【题型】解答题　【知识点】平面几何　【难度】medium
（2024$\cdot$上海$\cdot$三模）某款“不倒翁”的主视图如图 1，它由半圆 $O$ 和等边 $\triangle PAB$ 组成，直径 $AB = 8\text{cm}$，半圆 $O$ 的中点为点 $C$，$MN$ 为桌面，半圆 $O$ 与 $MN$ 相切于点 $Q$．拨动“不倒翁”后它在桌面 $MN$ 上做无滑动地滚动．

(1) 如图 1，$AB // MN$，请直接写出 $PC$ 的长为\underline{\hspace{2cm}}cm（结果保留根号）；

(2) 如图 2，当 $PB \perp MN$ 时，连接 $OQ$，$OC$

$\textcircled{1}$ 直接写出 $\angle COQ$ 的度数，并求点 $C$ 到桌面 $MN$ 的距离（结果保留根号）

$\textcircled{2}$ 当 $PA$ 或 $PB$ 垂直于 $MN$ 时“不倒翁”开始折返，直接写出从 $PB \perp MN$ 滚动到 $PA \perp MN$（图 2--图 3）过程中，点 $Q$ 在 $MN$ 上移动的距离．
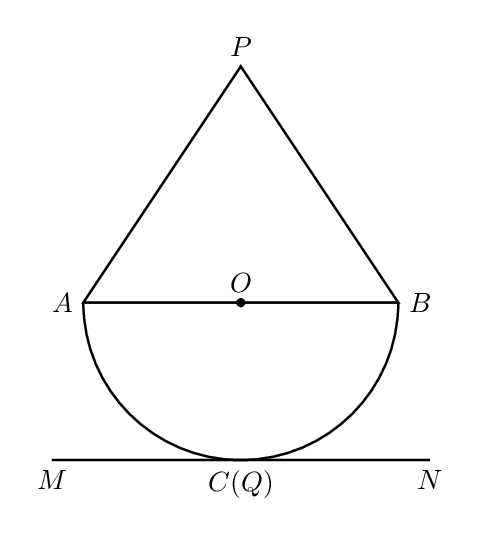
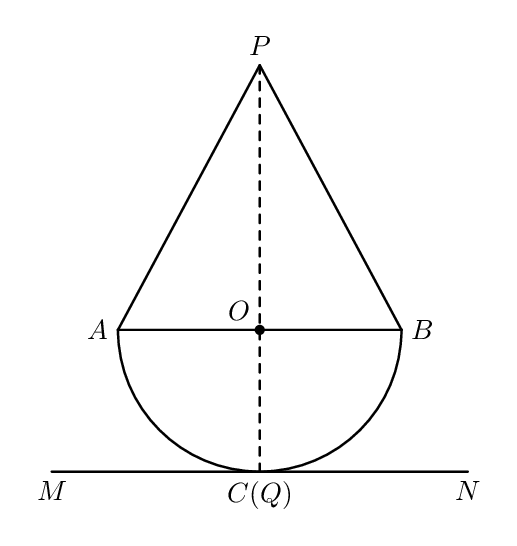
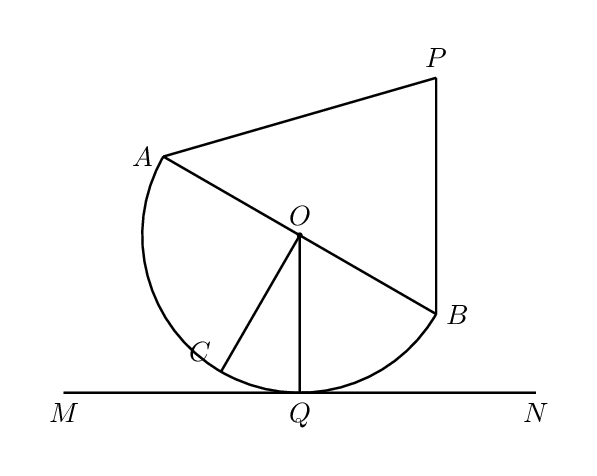
【解答】
【详解】（1）解：如图 1：连接 $PO$，$OC$，

$\because$ 等边 $\triangle PAB$，

$\therefore PO \perp AB, OB = \frac{1}{2} AB = 4, PB = AB = 8$，

$\therefore OP = \sqrt{PB^2 - OB^2} = 4\sqrt{3}$，

$\because$ 半圆 $O$ 与 $MN$ 相切于点 $Q$，半圆 $O$ 的中点为点 $C$，

$\therefore OQ \perp MN$，$OC \perp AB$，

$\because AB // MN$，

$\therefore OQ \perp AB$，

$\therefore Q$，$C$ 重合，$OC \perp MN$，

$\therefore \angle COB + \angle POB = 180^\circ$

$\therefore P$，$O$，$C$ 三点共线，$AB$，$MN$ 之间的距离为 $OC = OB = 4$，

$\therefore PC = PO + OC = 4 + 4\sqrt{3}$

故答案为：$4 + 4\sqrt{3}$；

（2）解：$\textcircled{1}$ 如图 2：延长 $QO$ 交 $AP$ 于 $D$，过点 $C$ 作 $CE \perp QO$，$CF \perp MN$，

$\because$ 等边 $\triangle PAB$，

$\therefore \angle ABP = 60^\circ$，

$\because OQ \perp MN$，$PB \perp MN$，

$\therefore DQ // PB$，

$\therefore \angle AOD = \angle ABP = \angle BOQ = 60^\circ$，

$\because$ 半圆 $O$ 的中点为点 $C$，$OC$ 为半径，

$\therefore \angle BOC = 90^\circ$，

$\therefore \angle COQ = \angle BOC - \angle BOQ = 90^\circ - 60^\circ = 30^\circ$；

$\because CE \perp OQ$，$CF \perp MN$，$OQ \perp MN$，

$\therefore$ 四边形 $CEQF$ 为矩形，

$\therefore CF = EQ$，

在 $Rt\triangle OCE$ 中，$\angle COQ = 30^\circ$，

$\dots CE = \frac{1}{2} OC = 2$，

由勾股定理得，$OE = 2\sqrt{3}$，

$\therefore CF = EQ = 4 - 2\sqrt{3}$，

$\therefore$ 点 $C$ 到桌面 $MN$ 的距离为 $(4 - 2\sqrt{3})\text{cm}$；

$\textcircled{2}$ 如图：当 $PB \perp MN$ 时，

由 $\textcircled{1}$ 可得 $\angle BOQ = 60^\circ$，

$\therefore \angle COQ = 30^\circ$，

$\therefore$ 从 $PB \perp MN$ 滚动到 $PA \perp MN$ 过程中 $OQ$ 经过的圆心角为 $30^\circ \times 2 = 60^\circ$，

$\therefore$ 点 $Q$ 在 $MN$ 上移动的距离等于 $\frac{60 \times 4\pi}{180} = \frac{4}{3}\pi$．
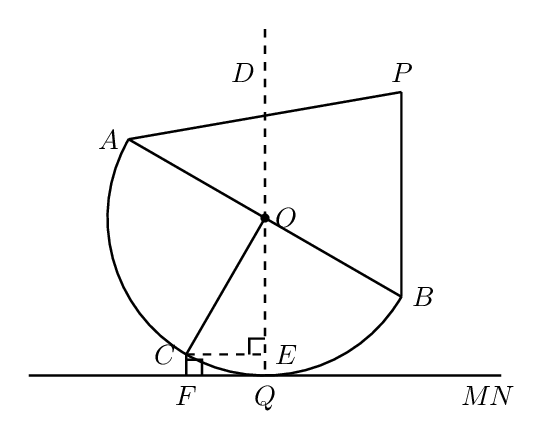
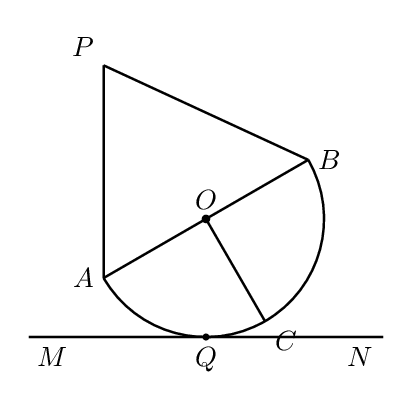
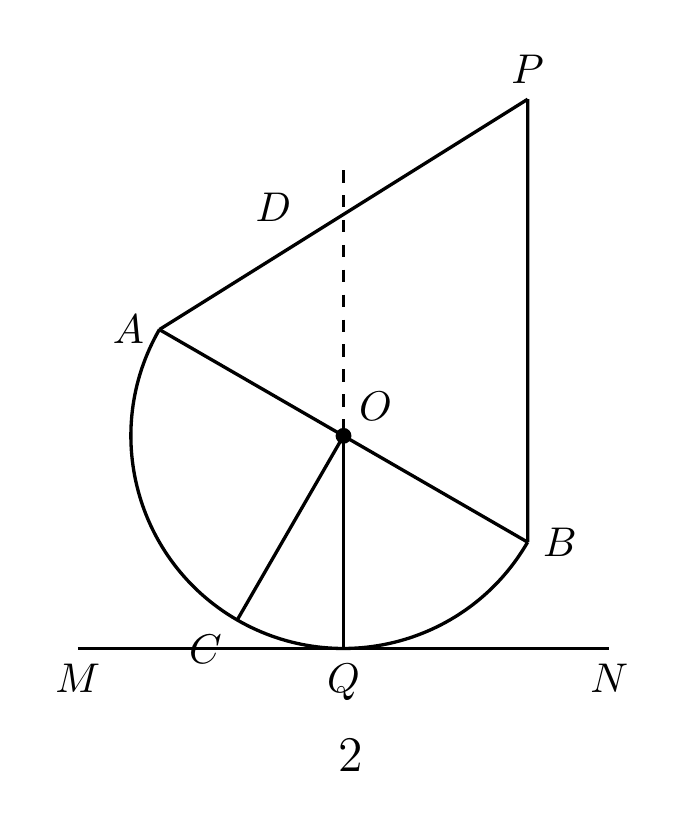